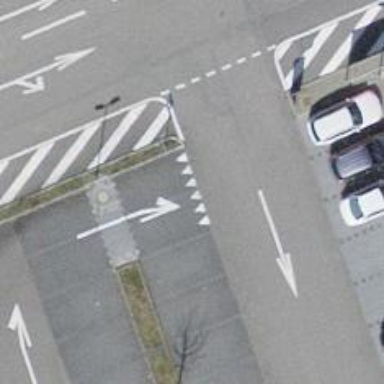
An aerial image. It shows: Road with "give way" sign.